Interaction volume radius: 10 \u00c5
Interaction volume height: 15 \u00c5
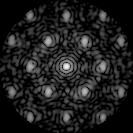
Disorder parameter: 0.441